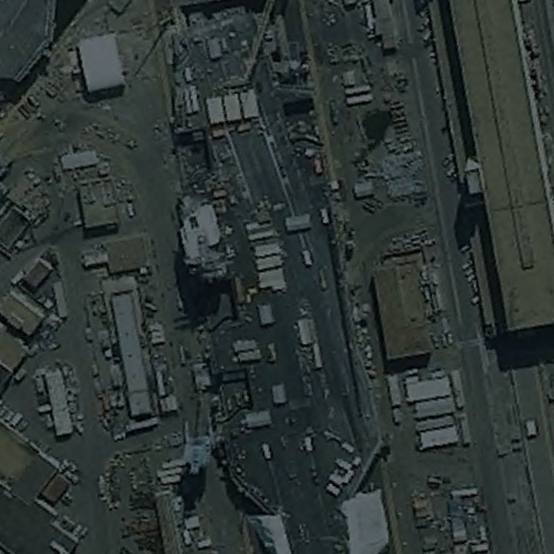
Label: aircraft_carrier